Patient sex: M
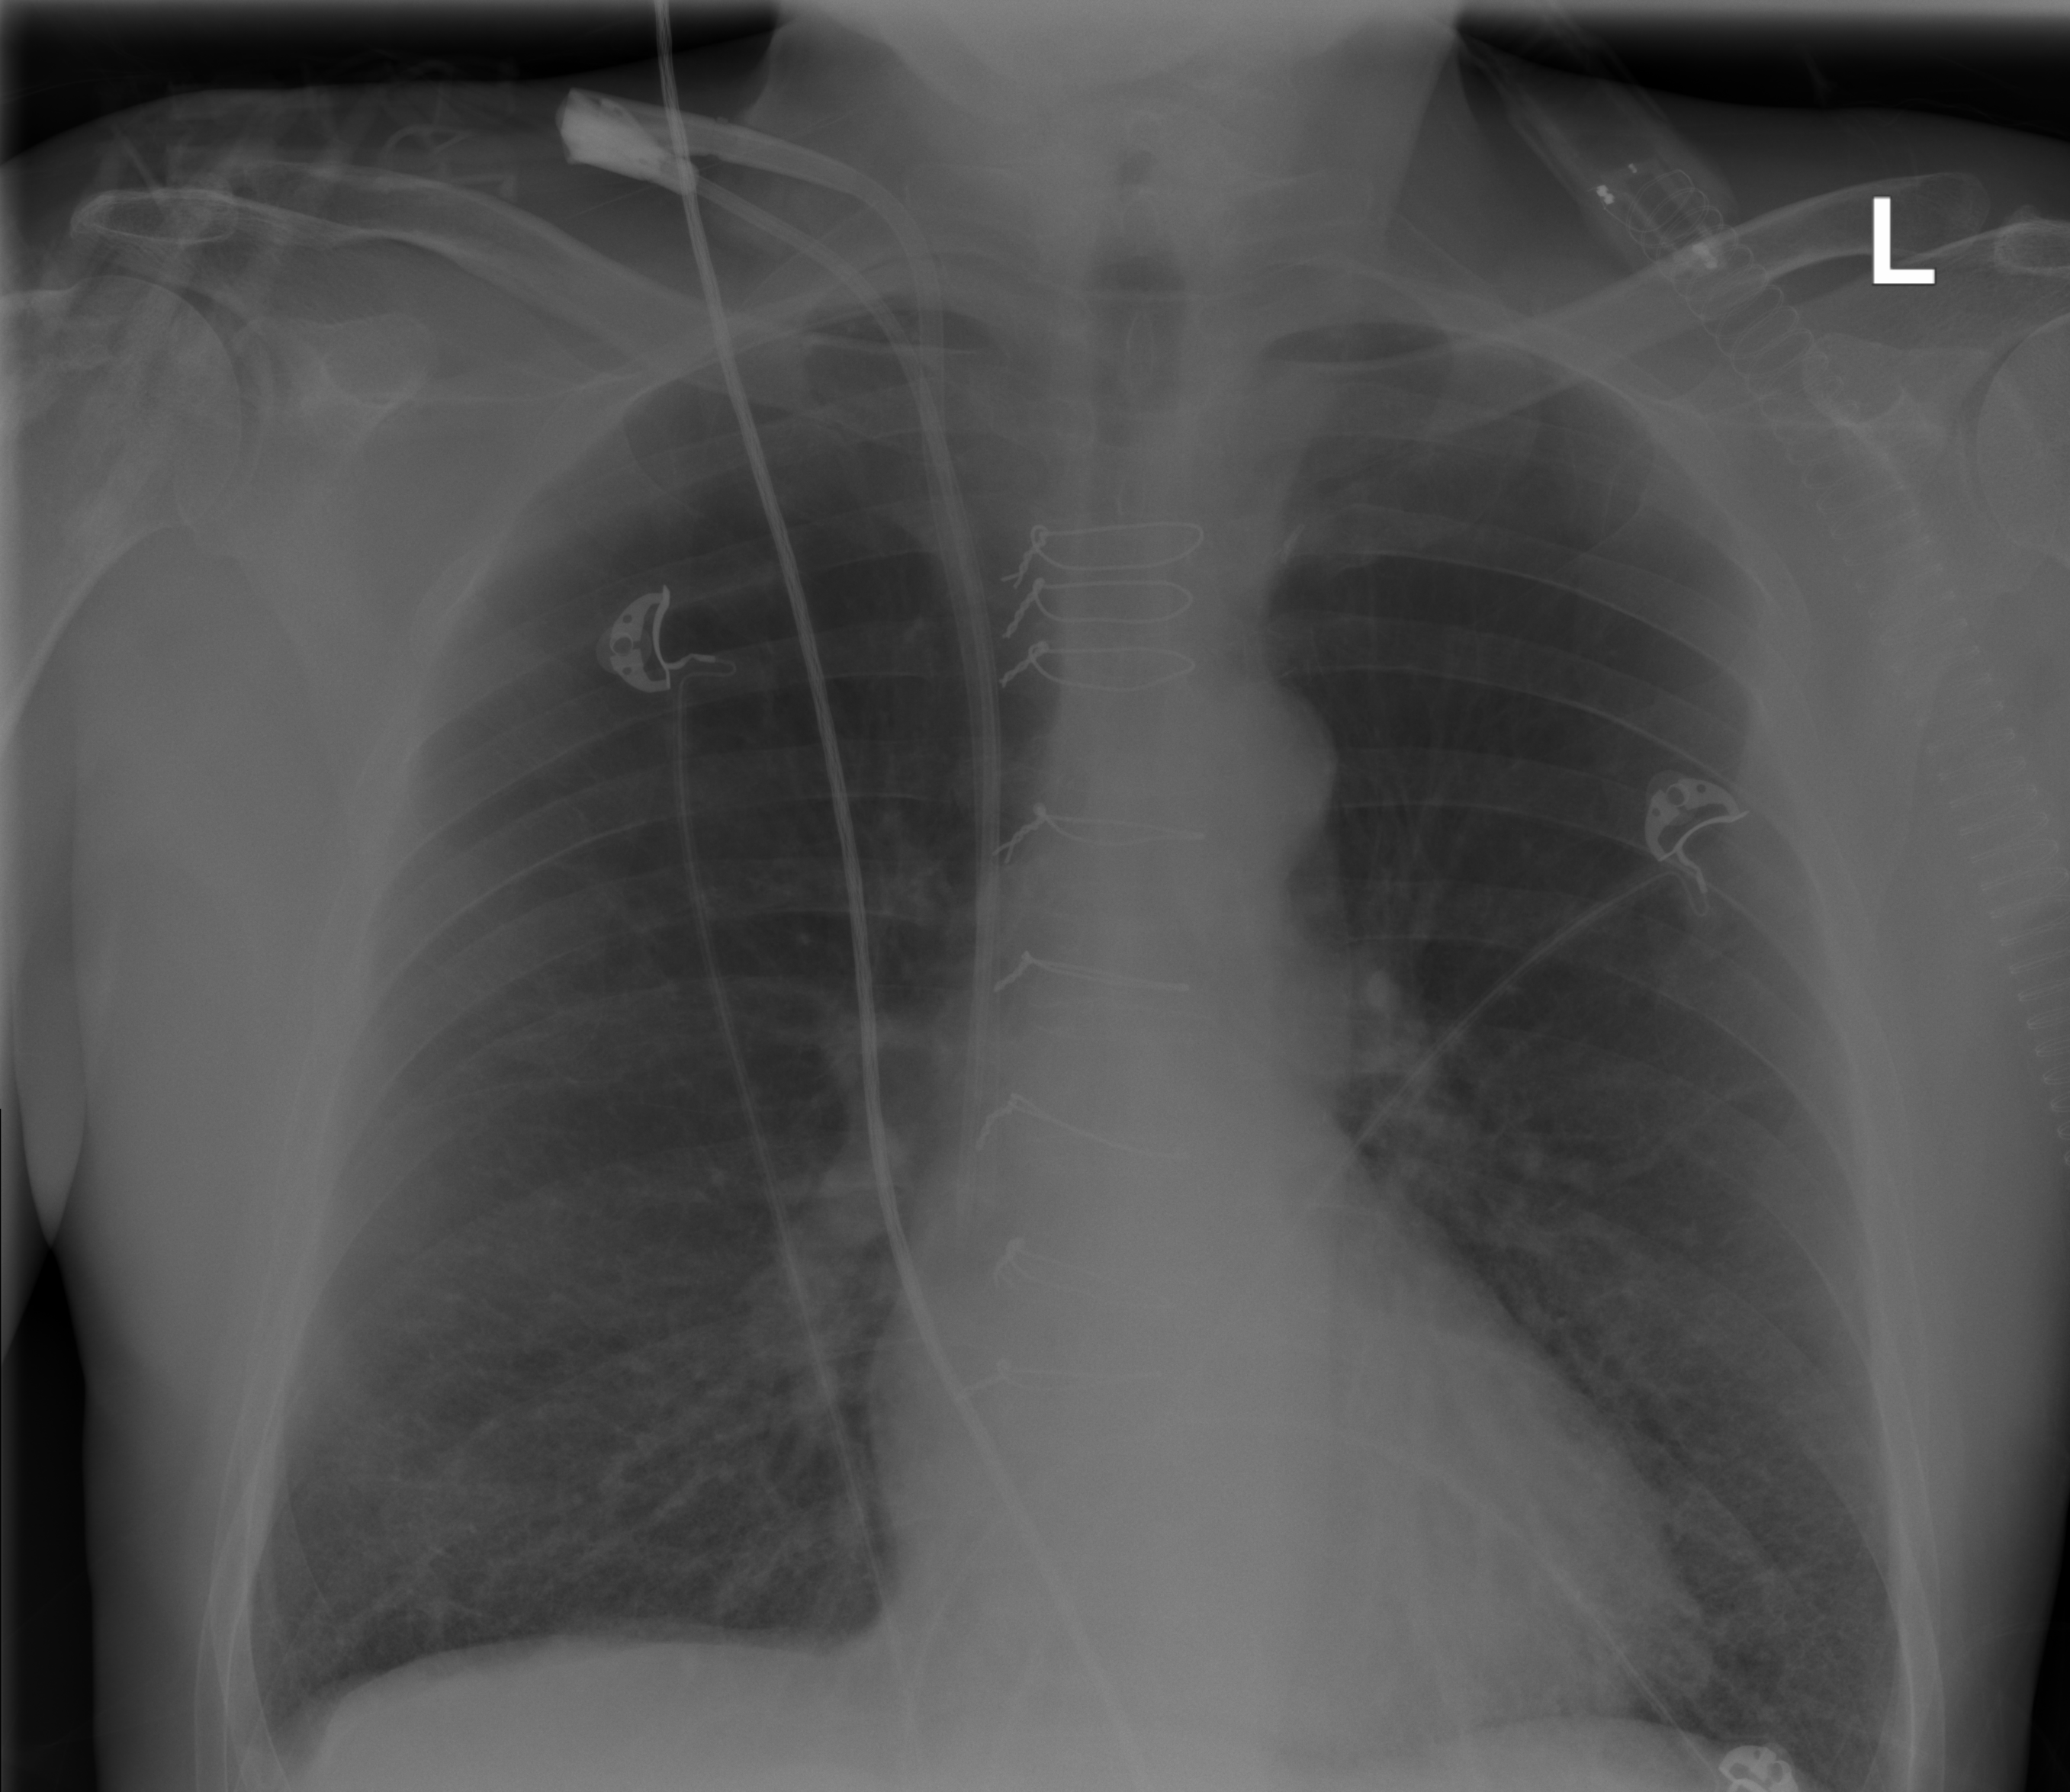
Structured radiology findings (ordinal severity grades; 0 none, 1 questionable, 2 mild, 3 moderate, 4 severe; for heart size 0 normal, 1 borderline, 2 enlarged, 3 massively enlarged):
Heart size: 0
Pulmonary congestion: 0
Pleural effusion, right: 0
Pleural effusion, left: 0
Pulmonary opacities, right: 2
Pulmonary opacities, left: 2
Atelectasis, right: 2
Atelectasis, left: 2